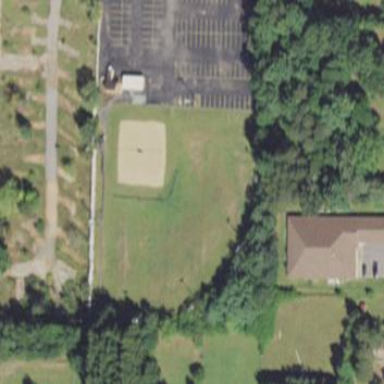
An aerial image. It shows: Baseball pitch for leisure land activities.